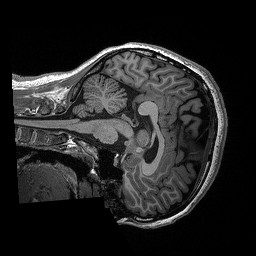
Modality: T1w
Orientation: sagittal
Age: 31
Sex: female